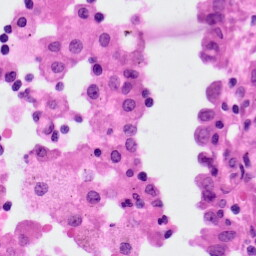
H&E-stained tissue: Lung